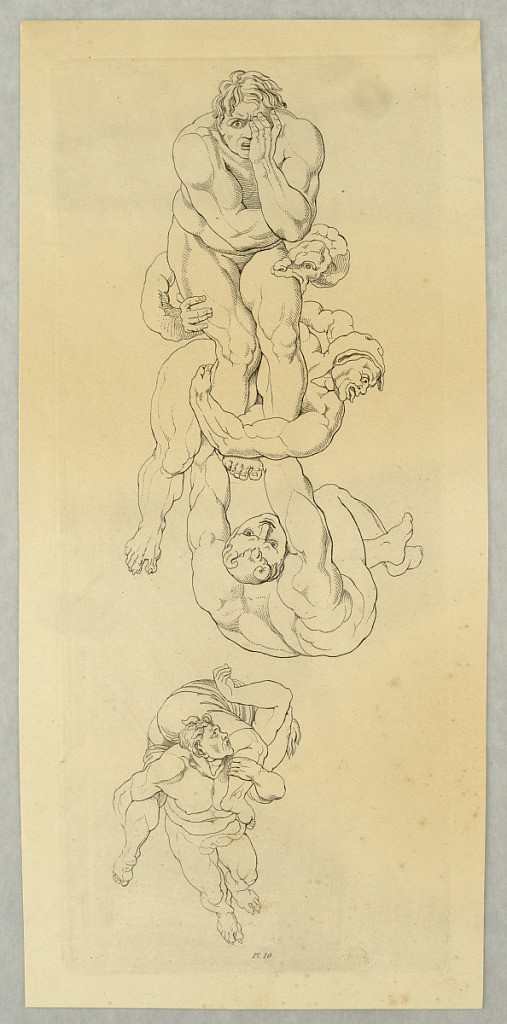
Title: Plate, from Le Jugement Universal
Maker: Tommaso Piroli, Italian, 1752 - 1824
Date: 1808
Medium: Etching on paper
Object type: Print
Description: Plate 10